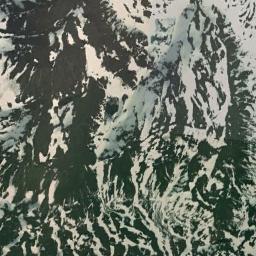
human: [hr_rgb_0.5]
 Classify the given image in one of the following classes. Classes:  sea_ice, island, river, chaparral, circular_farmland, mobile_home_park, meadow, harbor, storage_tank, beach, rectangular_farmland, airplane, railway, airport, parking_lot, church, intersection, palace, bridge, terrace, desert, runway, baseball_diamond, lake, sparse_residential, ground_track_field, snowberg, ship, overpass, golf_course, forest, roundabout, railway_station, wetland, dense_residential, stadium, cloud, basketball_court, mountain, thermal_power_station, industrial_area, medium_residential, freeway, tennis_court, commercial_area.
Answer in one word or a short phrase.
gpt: snowberg